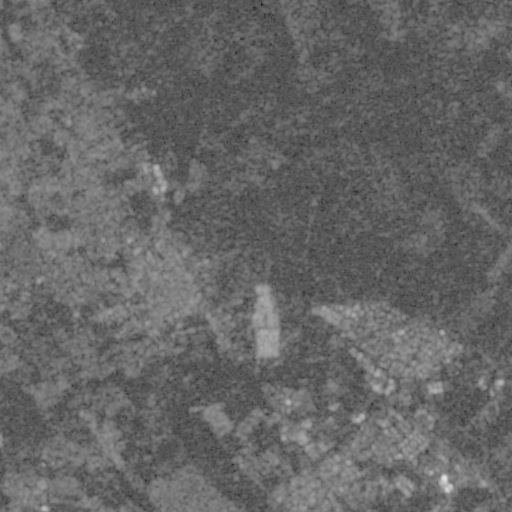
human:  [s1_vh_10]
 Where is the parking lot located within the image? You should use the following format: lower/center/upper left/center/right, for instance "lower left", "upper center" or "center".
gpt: The parking lot is located in the center left of the image.
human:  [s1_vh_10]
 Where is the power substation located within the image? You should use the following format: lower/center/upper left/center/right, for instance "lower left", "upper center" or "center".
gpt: The power substation is located in the lower center of the image.
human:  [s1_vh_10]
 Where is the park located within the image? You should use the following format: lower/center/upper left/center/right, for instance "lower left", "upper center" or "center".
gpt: There is no park in the image.

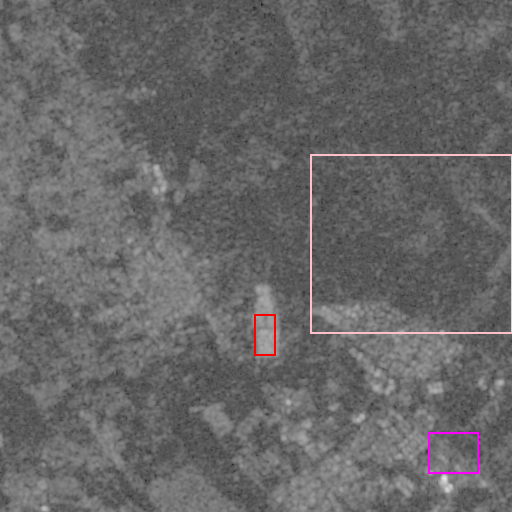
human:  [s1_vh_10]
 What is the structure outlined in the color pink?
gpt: The structure outlined in pink is a crop field.
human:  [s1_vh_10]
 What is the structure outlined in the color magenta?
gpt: The structure outlined in magenta is a park.
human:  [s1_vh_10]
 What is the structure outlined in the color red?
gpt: The structure outlined in red is a power substation.
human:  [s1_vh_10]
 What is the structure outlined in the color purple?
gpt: There is no purple outline.